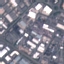
Label: Industrial